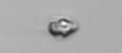
Label: Heterocapsa_rotundata